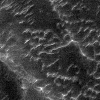
Atmospheric dust classification: not_dusty